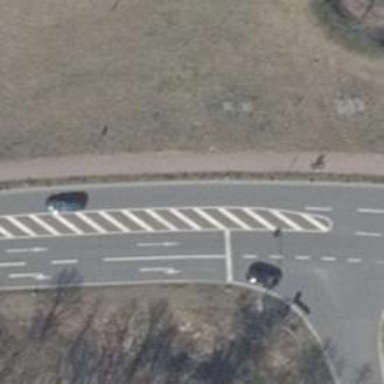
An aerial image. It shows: Road with traffic signals.